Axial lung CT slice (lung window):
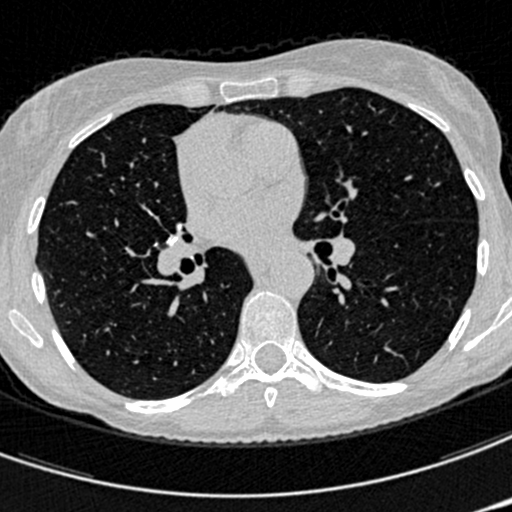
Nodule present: no